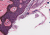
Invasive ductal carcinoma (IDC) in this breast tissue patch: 0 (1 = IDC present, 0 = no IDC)